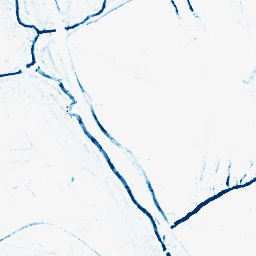
Category: morphological
Decomposition family: morphological_rect
Decomposition parameters: operation: closing
width: 5
height: 5
Upsampling method: regularized
Upsampling parameters: scale: 2
lambda_reg: 0.001
Upsampling scale: 2